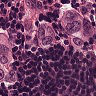
Metastatic tissue present: yes